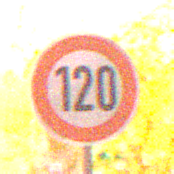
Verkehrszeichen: Geschwindigkeit120
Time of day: Night
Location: Outdoor (Nature)
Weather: Clear
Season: NotSpecified
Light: Natural